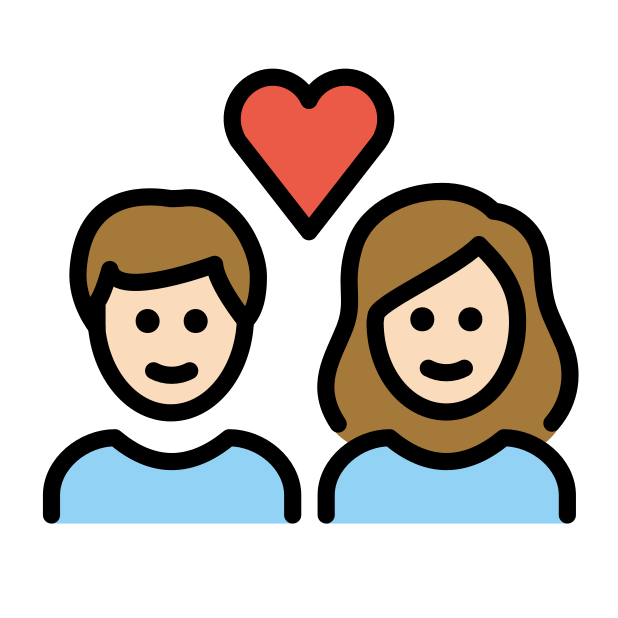
couple with heart: woman, man, light skin tone